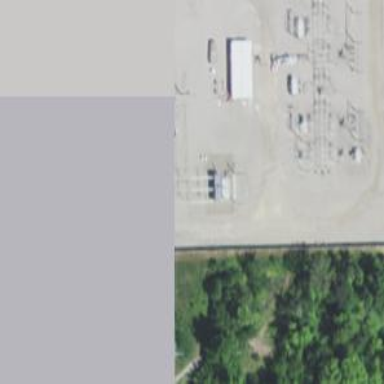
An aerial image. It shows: Switch used for power control.